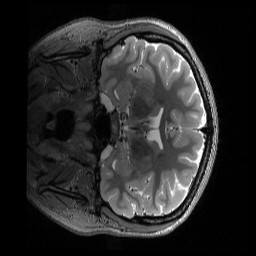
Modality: T2w
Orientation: coronal
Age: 29
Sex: female
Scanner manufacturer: siemens
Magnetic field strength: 3 T
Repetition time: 3.2 s
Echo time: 0.564 s